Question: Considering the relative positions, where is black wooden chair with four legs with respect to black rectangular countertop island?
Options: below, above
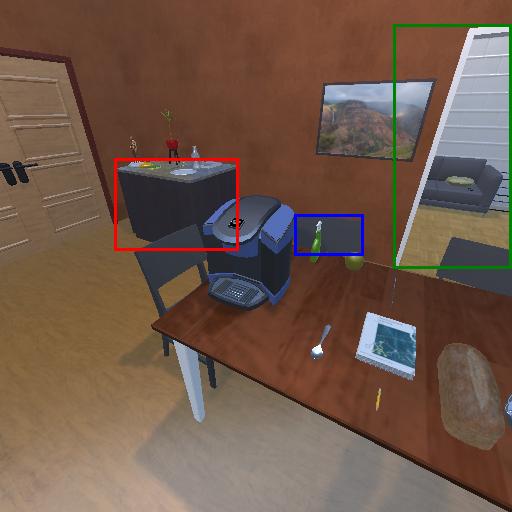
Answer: below